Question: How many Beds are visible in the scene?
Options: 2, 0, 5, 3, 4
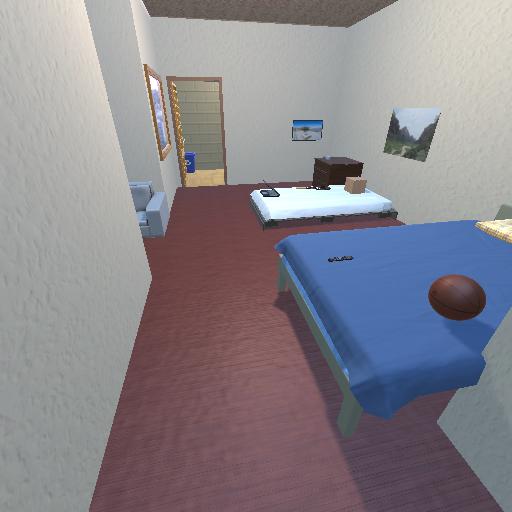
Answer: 2